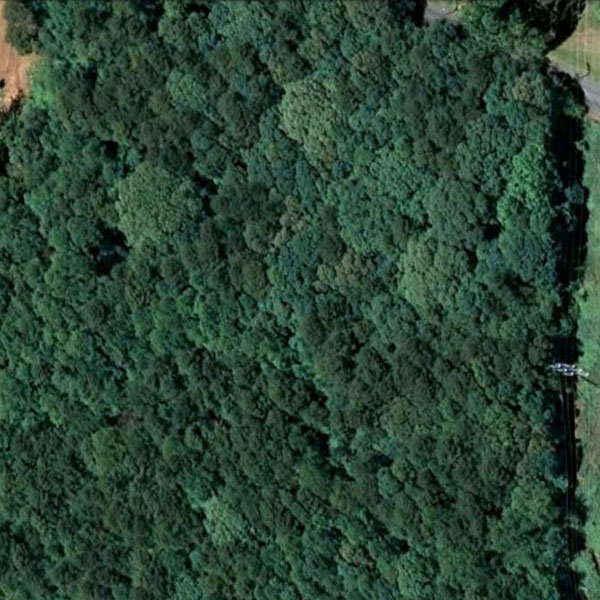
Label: Forest